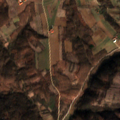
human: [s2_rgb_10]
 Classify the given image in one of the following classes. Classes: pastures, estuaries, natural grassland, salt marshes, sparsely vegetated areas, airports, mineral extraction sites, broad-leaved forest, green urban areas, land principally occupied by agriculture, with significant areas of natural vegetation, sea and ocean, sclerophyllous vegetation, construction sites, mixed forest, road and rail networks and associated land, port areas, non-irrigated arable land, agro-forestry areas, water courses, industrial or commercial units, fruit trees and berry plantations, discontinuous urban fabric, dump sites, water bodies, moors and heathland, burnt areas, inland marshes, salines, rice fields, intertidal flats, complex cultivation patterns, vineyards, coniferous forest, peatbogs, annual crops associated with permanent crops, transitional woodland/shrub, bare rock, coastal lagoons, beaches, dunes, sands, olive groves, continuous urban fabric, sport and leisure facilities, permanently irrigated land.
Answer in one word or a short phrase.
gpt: complex cultivation patterns, land principally occupied by agriculture, with significant areas of natural vegetation, broad-leaved forest